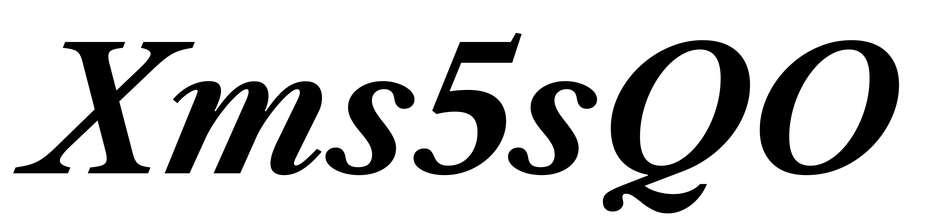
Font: LibreCaslonText-Italic_Bold_Italic